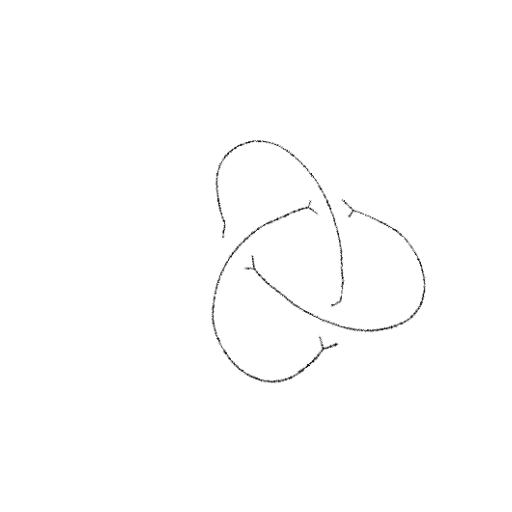
Crossing number: 3